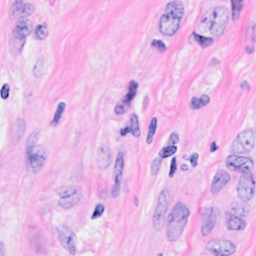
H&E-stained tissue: Breast